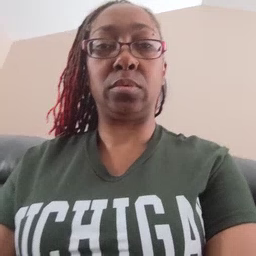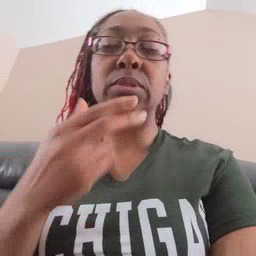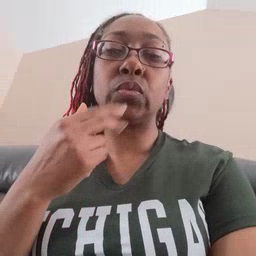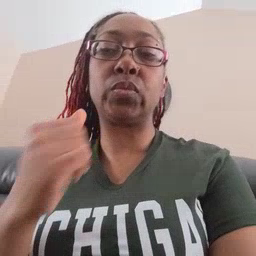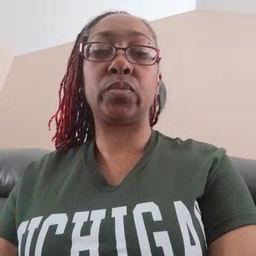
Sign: cute